Interaction volume radius: 5 \u00c5
Interaction volume height: 20 \u00c5
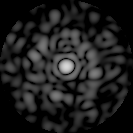
Disorder parameter: 0.8023